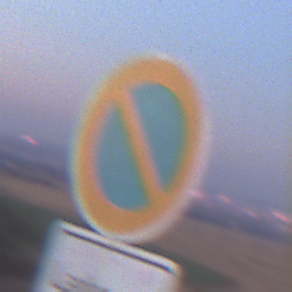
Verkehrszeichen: EingeschraenktesHalteverbot
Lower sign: HinweisDurchVerbaleAngabe1
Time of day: SunriseSunset
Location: Outdoor (Nature)
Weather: Clear
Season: NotSpecified
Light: Natural